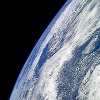
Label: cloud